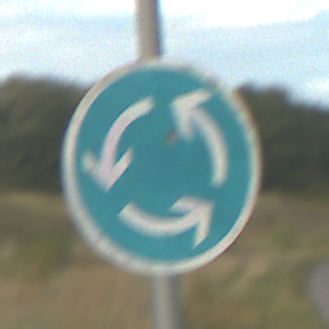
Verkehrszeichen: Kreisverkehr
Umgebung: Outdoor, RoadRail
Tageszeit: SunriseSunset
Wetter: PartlyCloudy
Licht: Natural
Jahreszeit: NotSpecified
Kontrast: MediumContrast